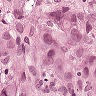
Metastatic tissue present: yes